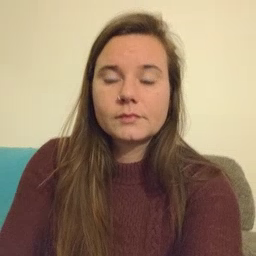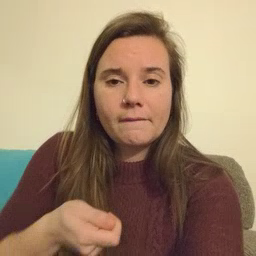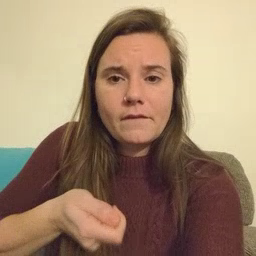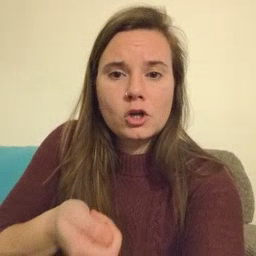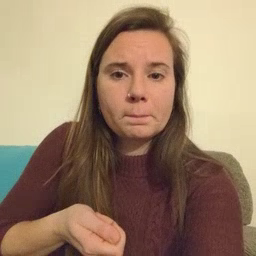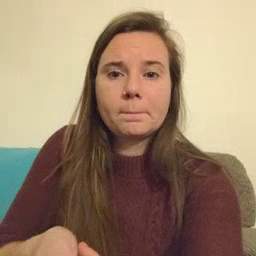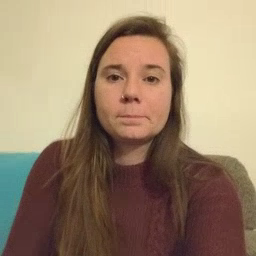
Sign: vacuum